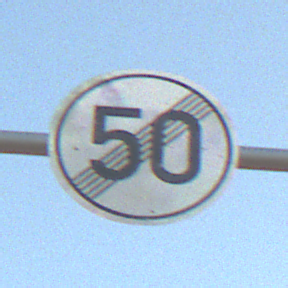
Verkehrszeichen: EndeGeschwindigkeit50
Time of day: SunriseSunset
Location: Outdoor (Nature)
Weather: PartlyCloudy
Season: NotSpecified
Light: Natural